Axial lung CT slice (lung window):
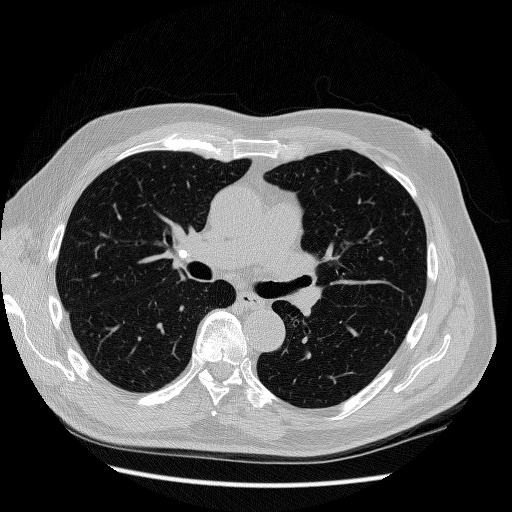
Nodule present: no